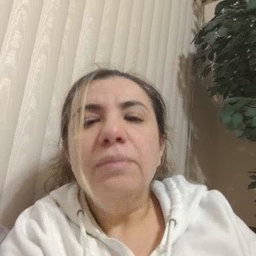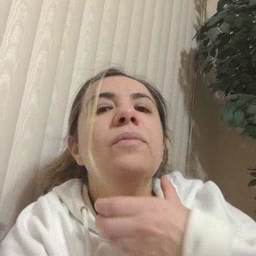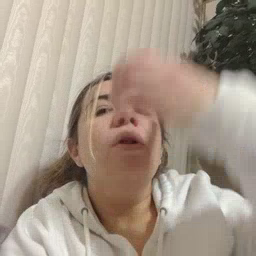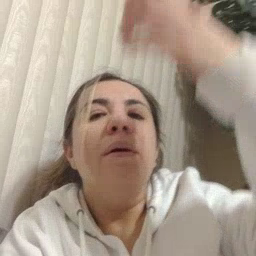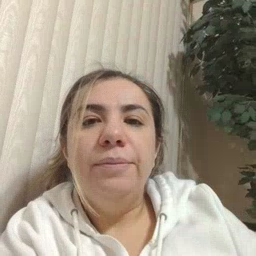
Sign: giraffe